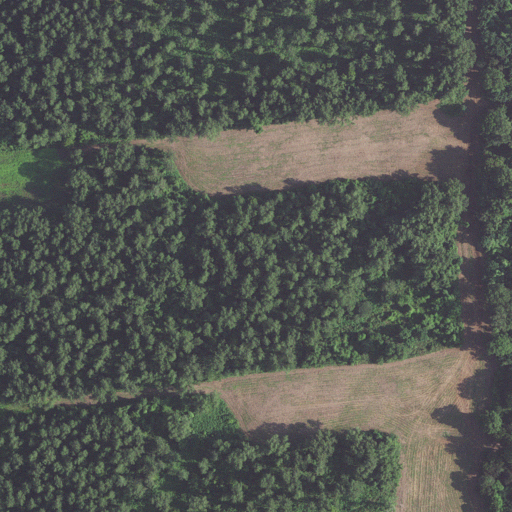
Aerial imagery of island in Arkansas named Georgetown Towhead containing woody wetlands, cultivated crops, and herbaceous wetlands